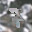
Label: 7